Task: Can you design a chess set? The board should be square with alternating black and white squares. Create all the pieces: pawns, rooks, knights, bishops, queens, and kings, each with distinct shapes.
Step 846:
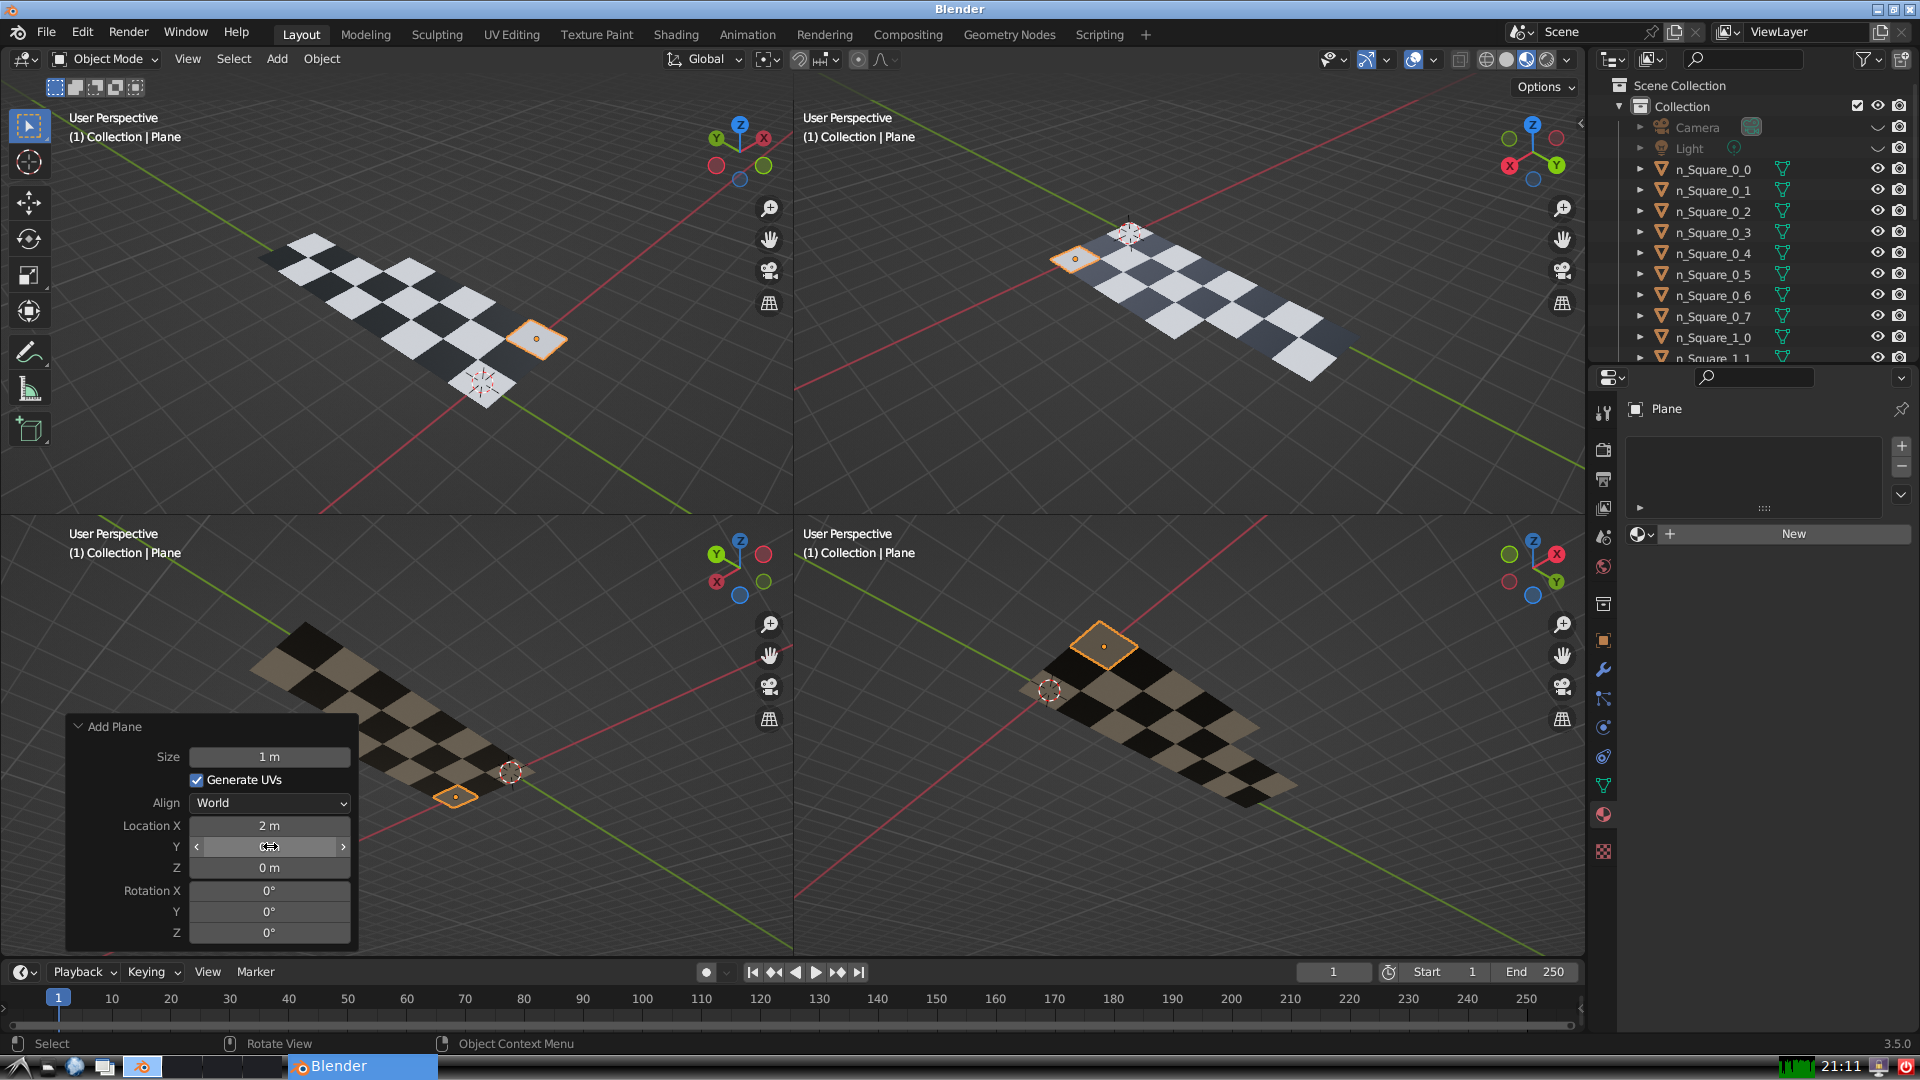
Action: click: no